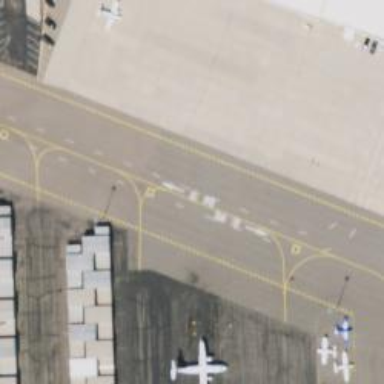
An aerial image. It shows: Image of taxiway at airport.